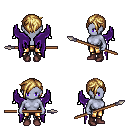
a pixel art fantasy rpg character, female body template, dark elf, purple skin, purple wings, gold greaves, blonde pixie cut hairstyle, maroon shoes, spear, four views (front, back, left, right), 2x2 character sprite sheet, small pixel art, hard edges, no anti-aliasing